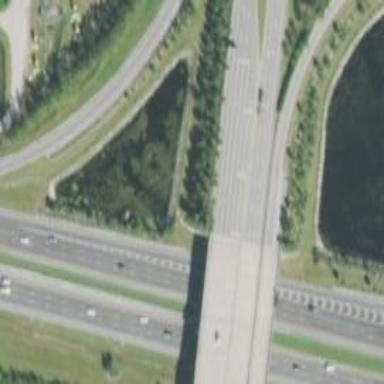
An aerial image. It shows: Primary highway bridge designed as expressway.